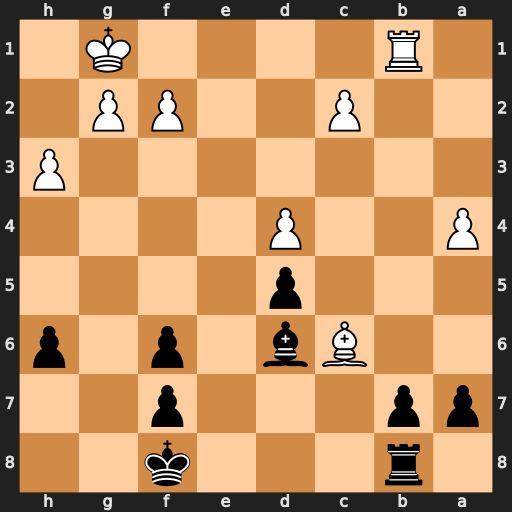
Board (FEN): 1r3k2/pp3p2/2Bb1p1p/3p4/P2P4/7P/2P2PP1/1R4K1
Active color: b
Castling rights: -
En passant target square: -
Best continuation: bxc6 Rxb8+ Bxb8